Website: macys
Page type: delivery-shipping
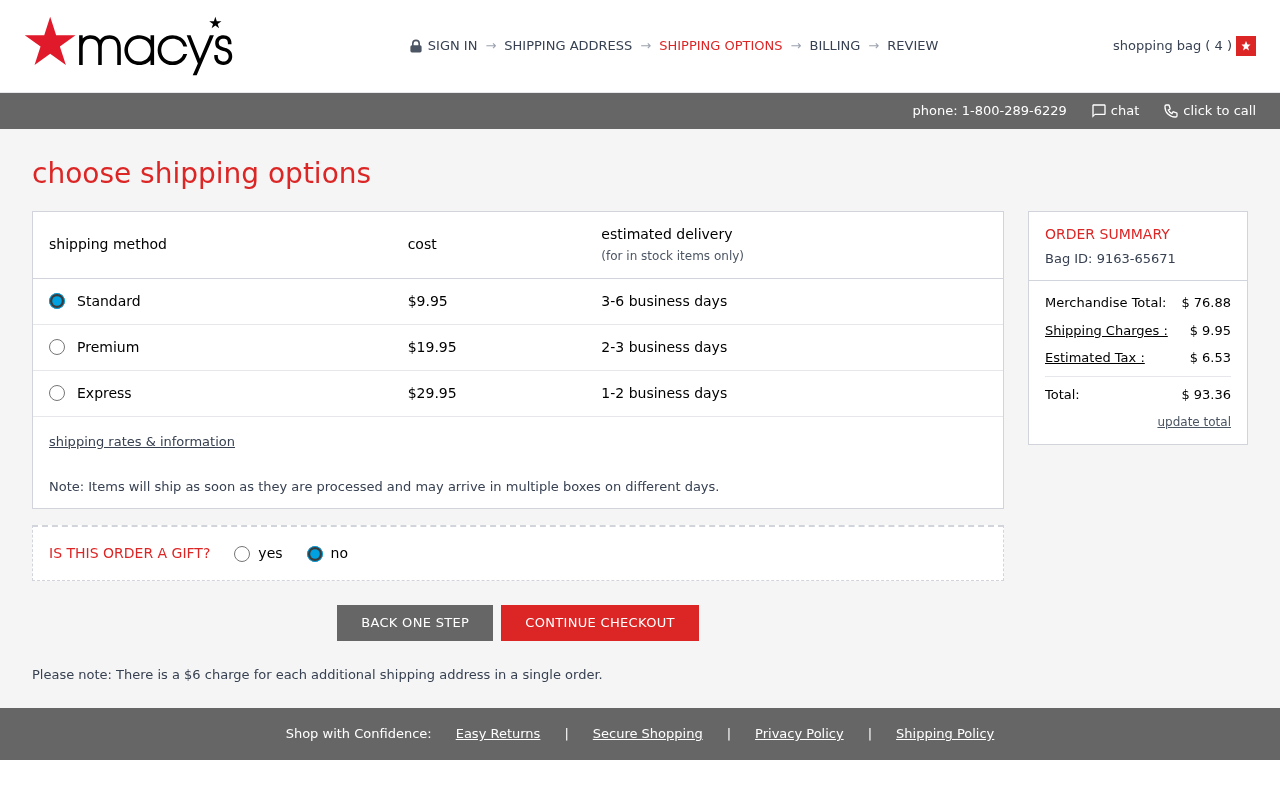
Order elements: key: ORDER_NUM_ITEMS
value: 4
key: ORDER_SHIPPING_COST
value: $ 9.95
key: ORDER_SHIPPING_COST
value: $9.95
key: ORDER_ID
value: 9163-65671
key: ORDER_SUBTOTAL
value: $ 76.88
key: ORDER_TAX
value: $ 6.53
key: ORDER_TOTAL
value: $ 93.36